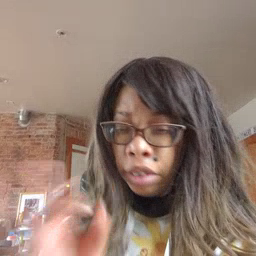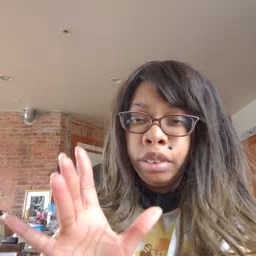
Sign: hate